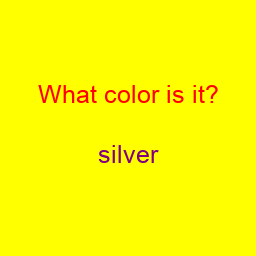
Color: purple
Color name shown: silver
Background color: yellow
Question text color: red